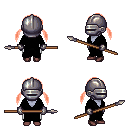
a pixel art fantasy rpg character, female body template, dark elf, purple skin, black robe, white pants, red twin-tailed hairstyle, metal helm, metal gloves, maroon shoes, spear, four views (front, back, left, right), 2x2 character sprite sheet, small pixel art, hard edges, no anti-aliasing